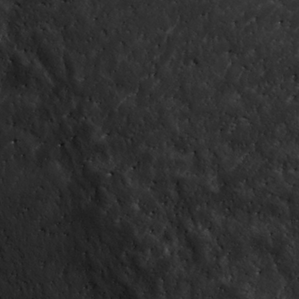
Label: non_frost